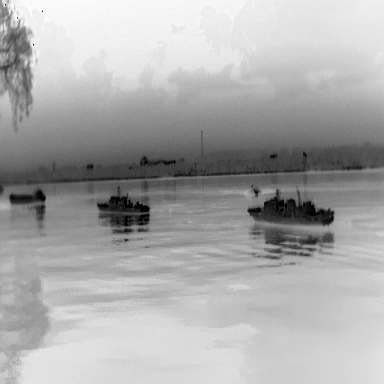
There are three objects shown in the infrared image, including two warships, and a liner.